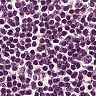
Metastatic tissue present: no